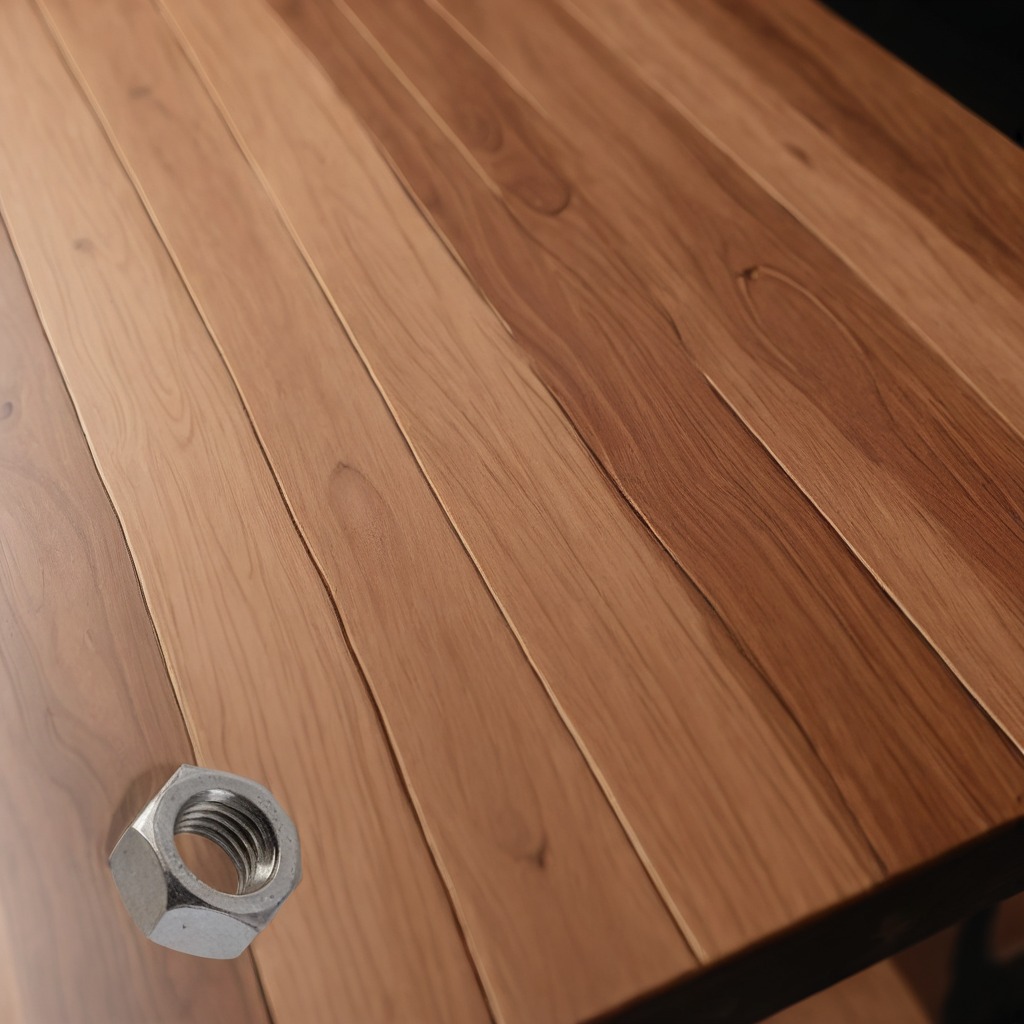
A metal nut is lying on the wooden table in a carpentry studio with rich wood textures side lighting.